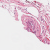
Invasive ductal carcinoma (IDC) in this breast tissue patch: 0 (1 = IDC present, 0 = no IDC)